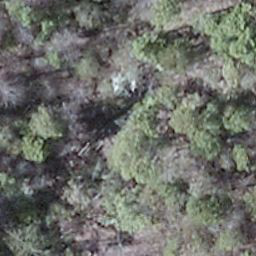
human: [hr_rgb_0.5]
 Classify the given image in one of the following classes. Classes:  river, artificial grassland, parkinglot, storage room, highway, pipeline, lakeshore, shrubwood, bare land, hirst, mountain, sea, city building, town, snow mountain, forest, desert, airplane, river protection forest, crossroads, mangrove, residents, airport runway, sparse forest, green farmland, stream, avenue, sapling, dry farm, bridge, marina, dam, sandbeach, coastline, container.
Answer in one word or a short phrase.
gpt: shrubwood